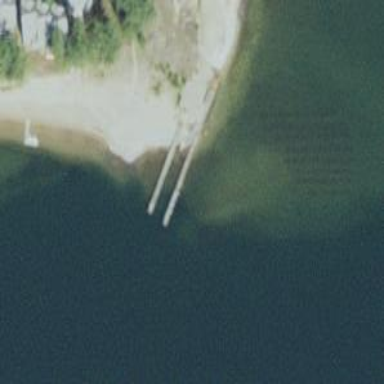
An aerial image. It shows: Ruins of old Coast Guard boathouse and launch rail system on pier.